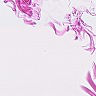
Metastatic tissue present: no